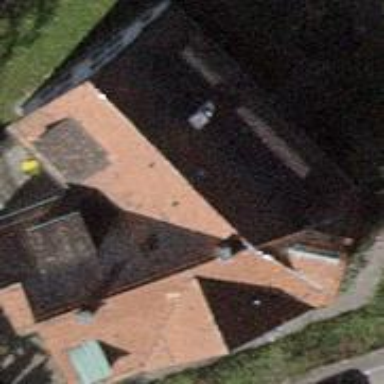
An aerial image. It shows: Gabled building.